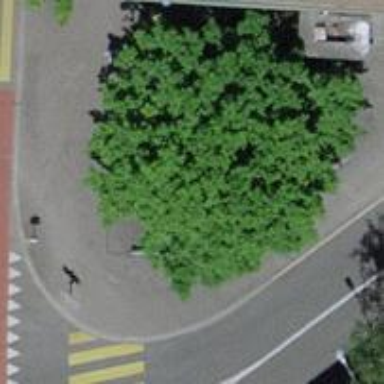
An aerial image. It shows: Bicycle rental facility.